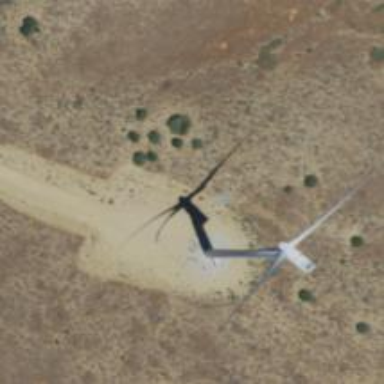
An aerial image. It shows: Wind power generator with wind turbines.